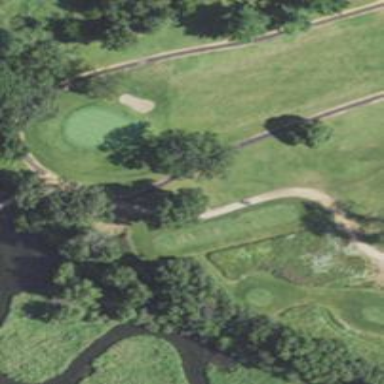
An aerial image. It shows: Service road used as golf cart path.